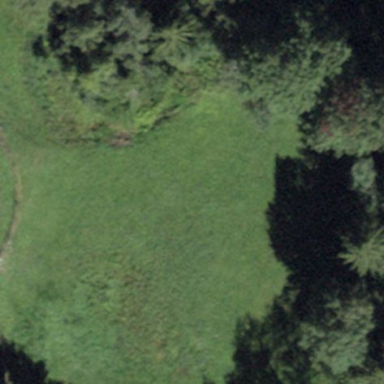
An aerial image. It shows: Beautiful meadow.